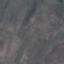
Land use / land cover class: HerbaceousVegetation